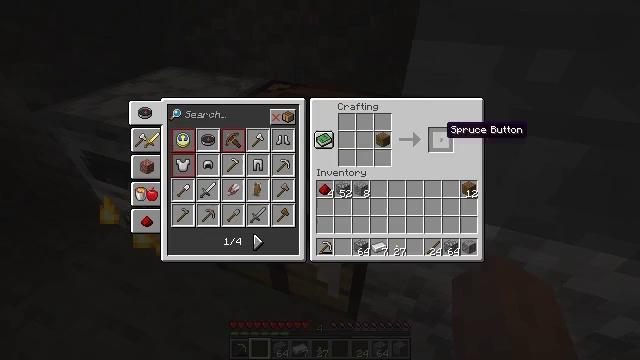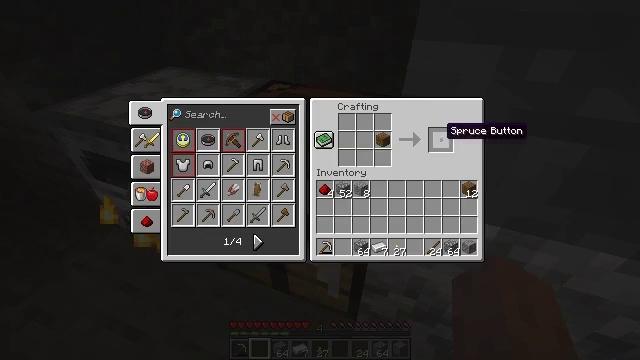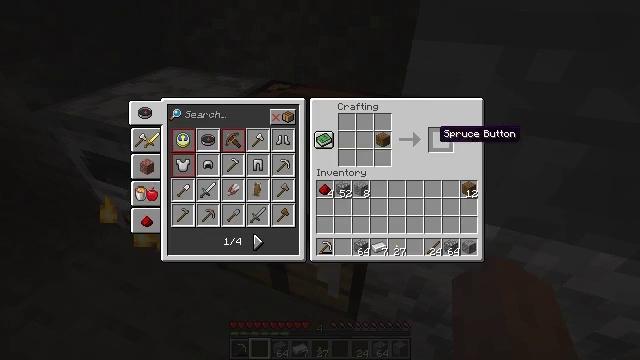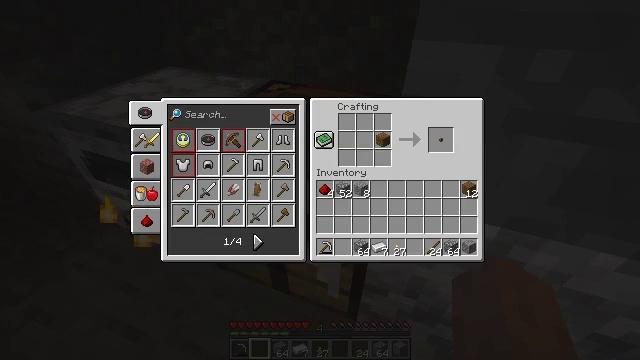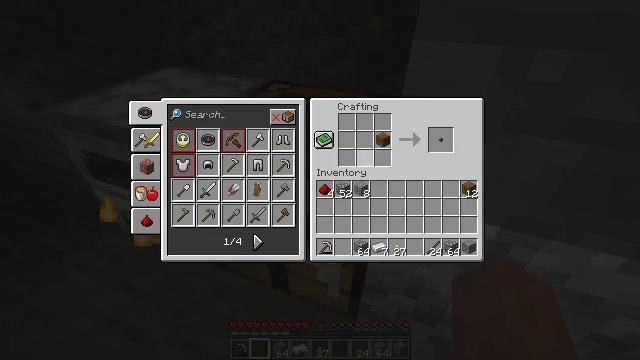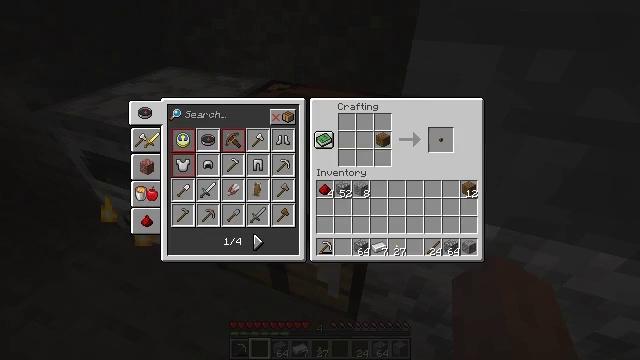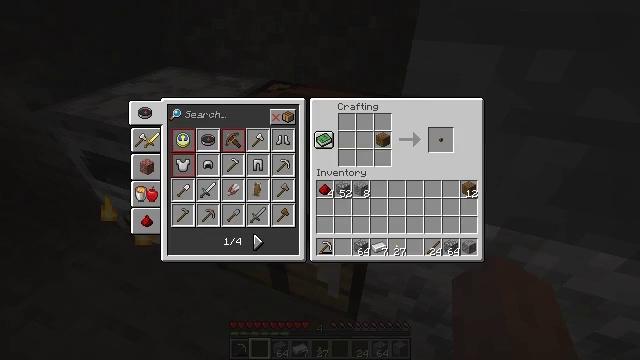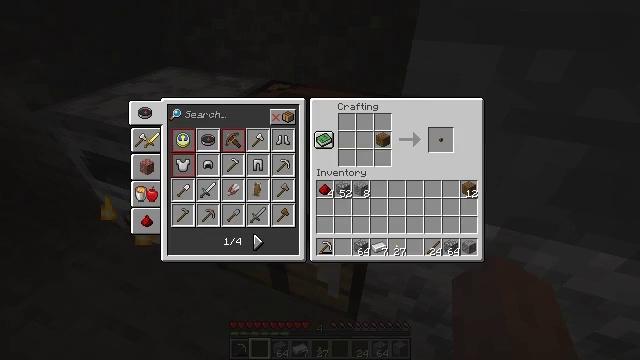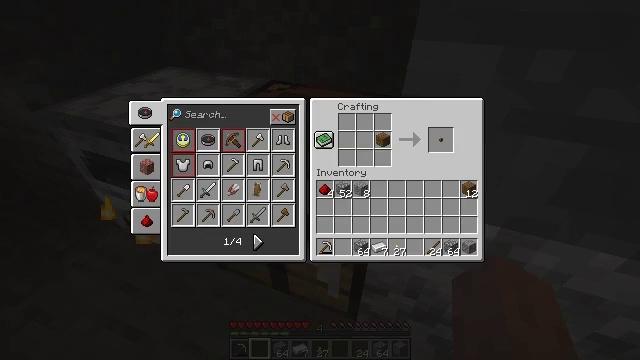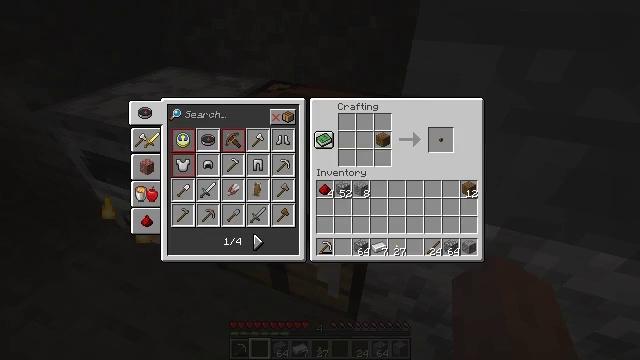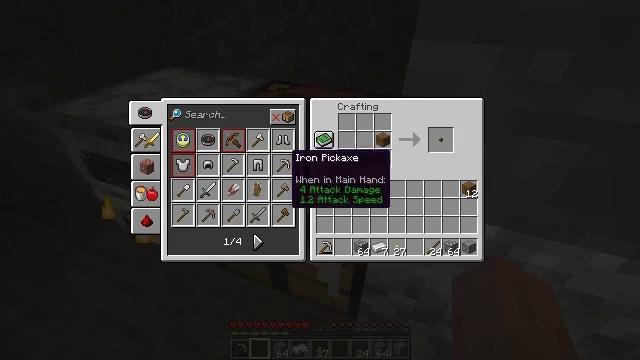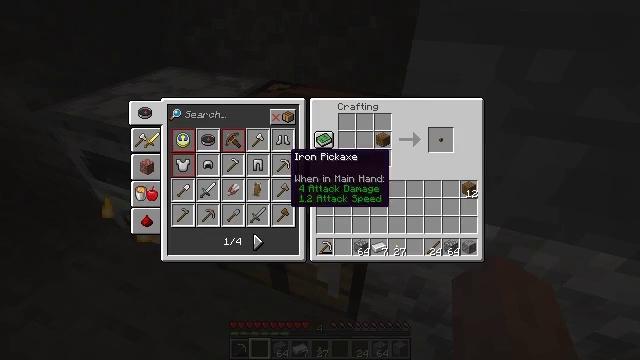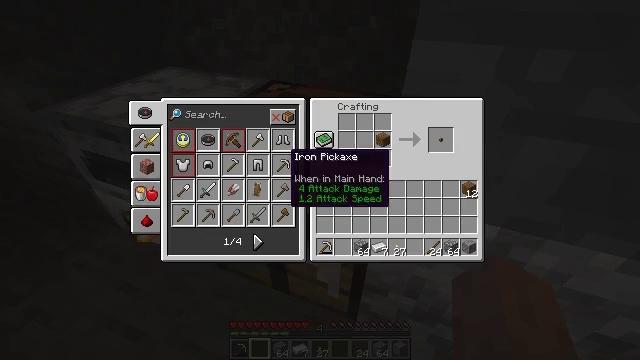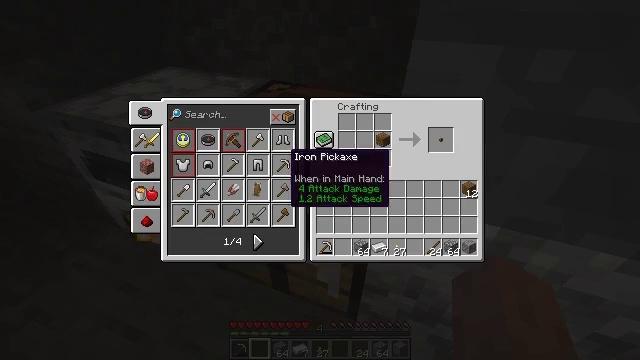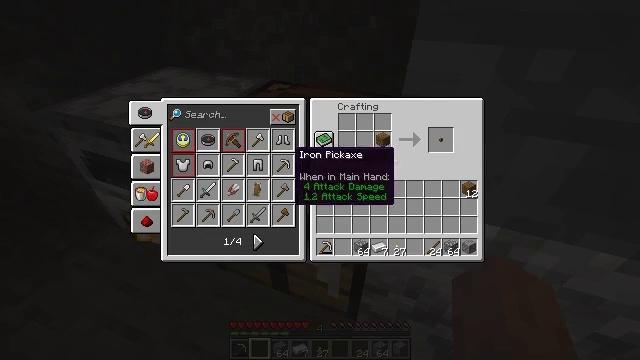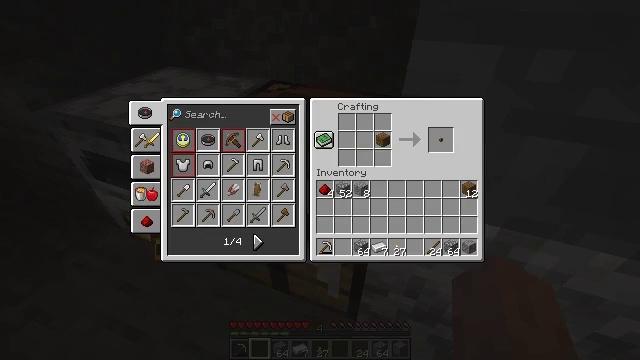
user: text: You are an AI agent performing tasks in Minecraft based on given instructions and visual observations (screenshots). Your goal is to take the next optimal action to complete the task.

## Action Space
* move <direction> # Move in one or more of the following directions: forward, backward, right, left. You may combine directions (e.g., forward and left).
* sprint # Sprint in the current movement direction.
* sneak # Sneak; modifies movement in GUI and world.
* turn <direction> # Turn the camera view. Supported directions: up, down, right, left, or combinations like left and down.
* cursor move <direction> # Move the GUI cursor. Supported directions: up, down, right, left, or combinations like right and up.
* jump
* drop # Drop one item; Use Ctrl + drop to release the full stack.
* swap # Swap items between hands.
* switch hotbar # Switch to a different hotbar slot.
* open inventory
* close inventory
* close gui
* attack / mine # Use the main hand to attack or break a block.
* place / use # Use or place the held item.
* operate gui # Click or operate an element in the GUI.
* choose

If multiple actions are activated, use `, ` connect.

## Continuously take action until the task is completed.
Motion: motion action
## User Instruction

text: Craft an iron pickaxe with 3 iron ingots and 2 sticks.
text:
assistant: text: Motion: sneak, open gui
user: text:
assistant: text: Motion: sneak, cursor move left
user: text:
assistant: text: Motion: sneak, cursor move left
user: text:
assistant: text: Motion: sneak, cursor move left and down
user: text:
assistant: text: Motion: sneak, cursor move left and down
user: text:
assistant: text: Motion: sneak
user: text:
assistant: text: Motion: sneak
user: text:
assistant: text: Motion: sneak, cursor move left
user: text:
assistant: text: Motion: sneak, cursor move left
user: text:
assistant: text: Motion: sneak, cursor move left
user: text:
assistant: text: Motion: sneak, operate gui
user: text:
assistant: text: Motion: sneak, operate gui
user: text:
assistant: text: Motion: sneak, operate gui
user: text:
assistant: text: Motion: sneak, operate gui
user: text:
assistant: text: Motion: sneak, cursor move right
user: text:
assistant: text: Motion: sneak, cursor move right and up
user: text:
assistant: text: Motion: sneak, cursor move right and up
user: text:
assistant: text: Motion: sneak, cursor move right
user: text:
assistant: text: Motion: sneak
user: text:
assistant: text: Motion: sneak, operate gui
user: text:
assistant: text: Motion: sneak, operate gui
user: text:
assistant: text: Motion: sneak, operate gui
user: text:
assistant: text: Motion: sneak
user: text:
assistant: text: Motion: sneak
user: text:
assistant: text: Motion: sneak